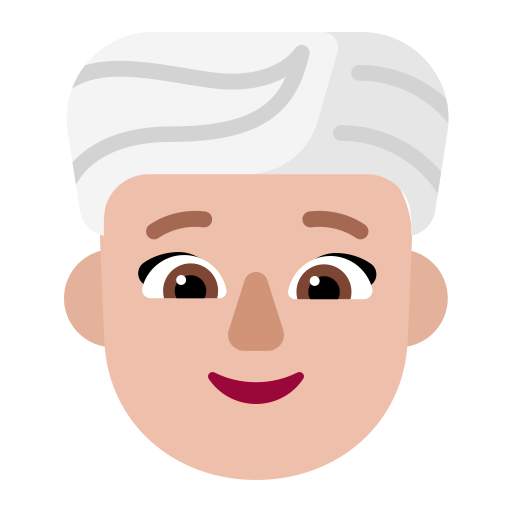
woman wearing turban flat  light